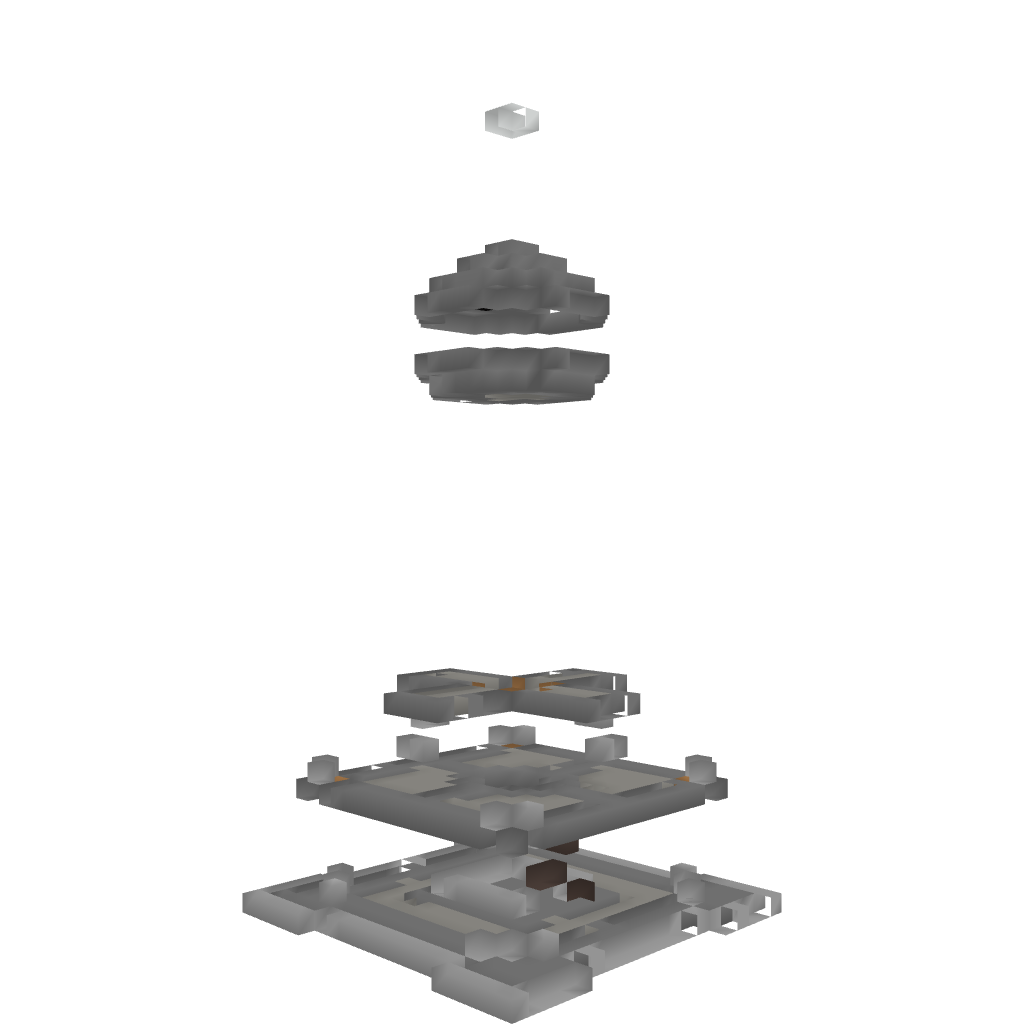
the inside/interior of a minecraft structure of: Tower